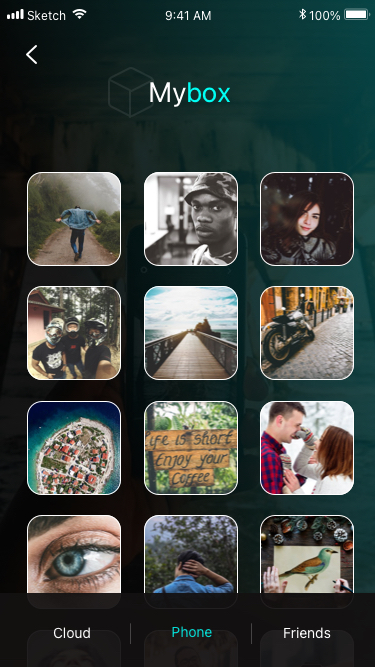
Text in this UI design:
Mybox
Cloud
Phone
Friends